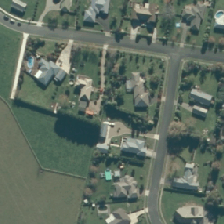
Land cover: urban_build_up